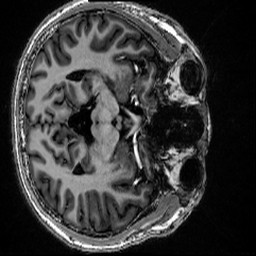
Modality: MP2RAGE
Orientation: axial
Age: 30
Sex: male
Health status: healthy